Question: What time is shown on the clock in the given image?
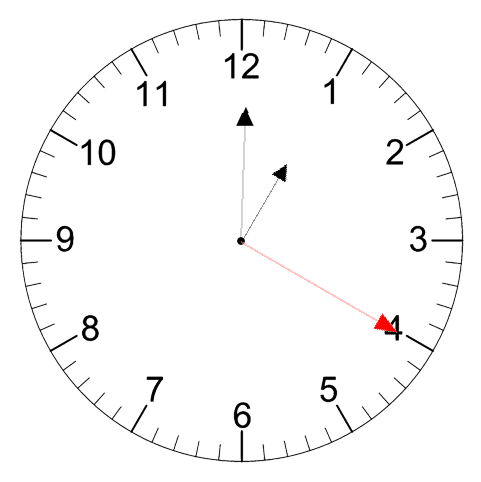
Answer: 01:00:20